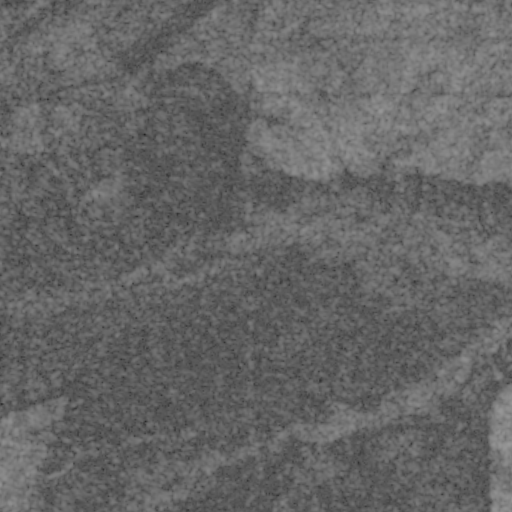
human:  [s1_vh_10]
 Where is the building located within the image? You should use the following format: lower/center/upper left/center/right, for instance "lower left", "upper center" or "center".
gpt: The building is located in the lower center of the image.
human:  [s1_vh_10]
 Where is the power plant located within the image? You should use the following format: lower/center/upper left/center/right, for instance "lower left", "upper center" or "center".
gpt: There is no power plant in the image.

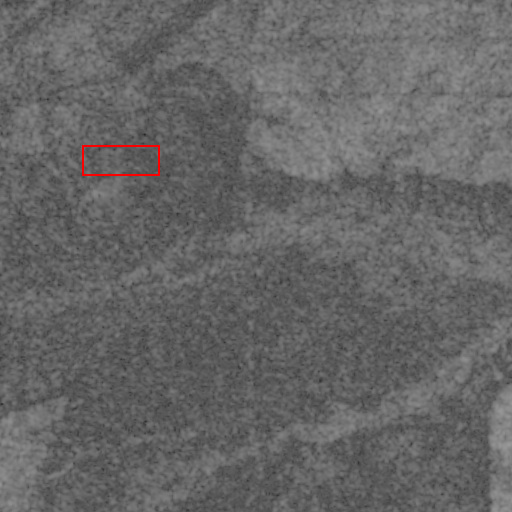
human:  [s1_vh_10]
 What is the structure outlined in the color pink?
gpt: There is no pink outline.
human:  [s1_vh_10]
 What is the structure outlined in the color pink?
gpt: There is no structure outlined in pink.